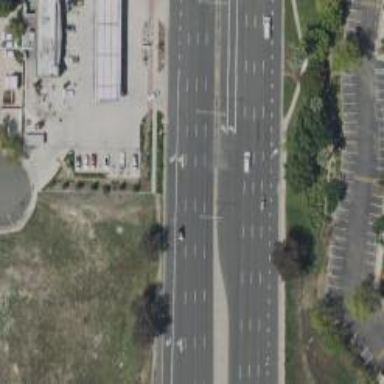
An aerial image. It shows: Primary road with asphalt surface.